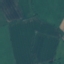
Label: Pasture